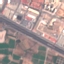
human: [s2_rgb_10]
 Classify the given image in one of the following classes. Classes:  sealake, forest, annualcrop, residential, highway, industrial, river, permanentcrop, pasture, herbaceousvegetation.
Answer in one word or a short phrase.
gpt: Highway